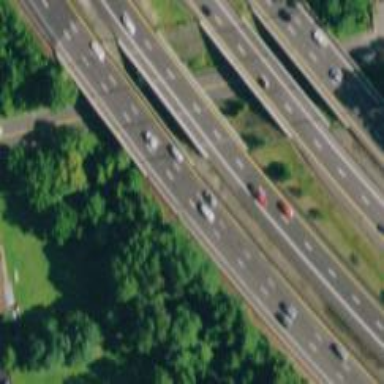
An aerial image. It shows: Urban freeway bridge over motorway.